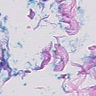
Metastatic tissue present: no